Field crop: maize
Growth stage: 2
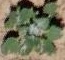
Species: chenopodium